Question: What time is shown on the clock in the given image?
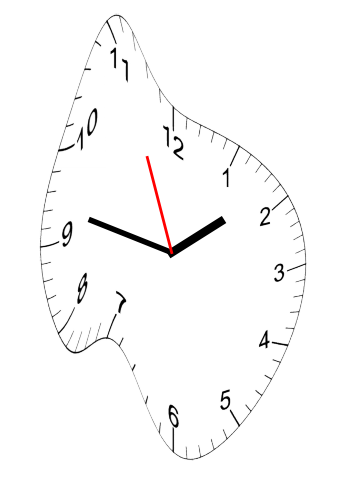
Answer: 01:46:56